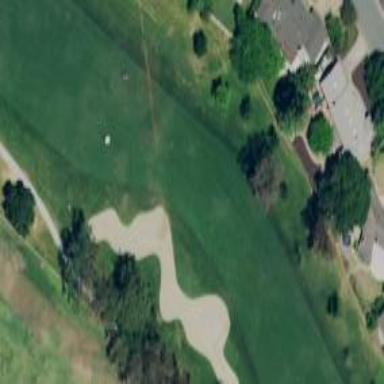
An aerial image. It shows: Golf bunker filled with sandy terrain.